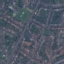
Land use / land cover: Residential